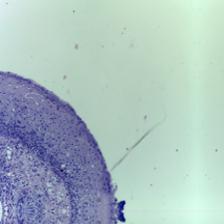
Diagnosis: Normal